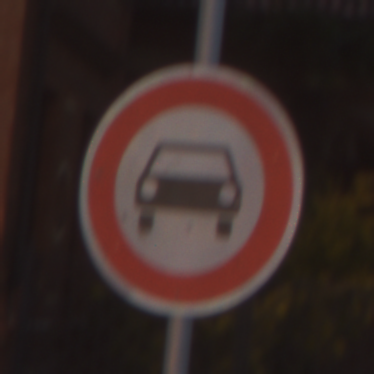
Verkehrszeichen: VerbotKraftwagen
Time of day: SunriseSunset
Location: Outdoor (Urban)
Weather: Clear
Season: NotSpecified
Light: Natural